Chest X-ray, PA view. Patient: 71 years old, sex F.
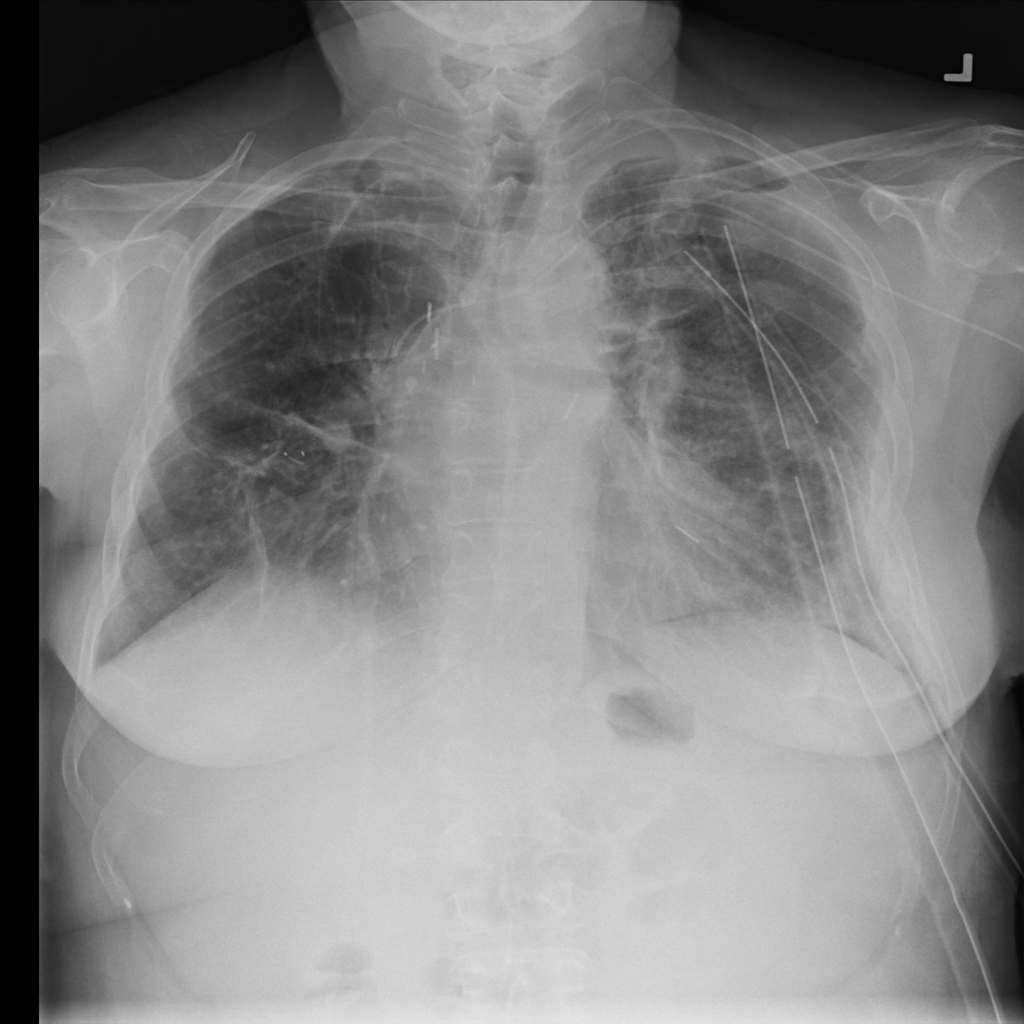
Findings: Nodule, Pleural_Thickening